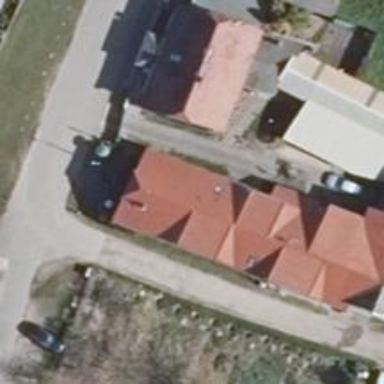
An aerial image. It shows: Gabled house with red roof oriented along direction.